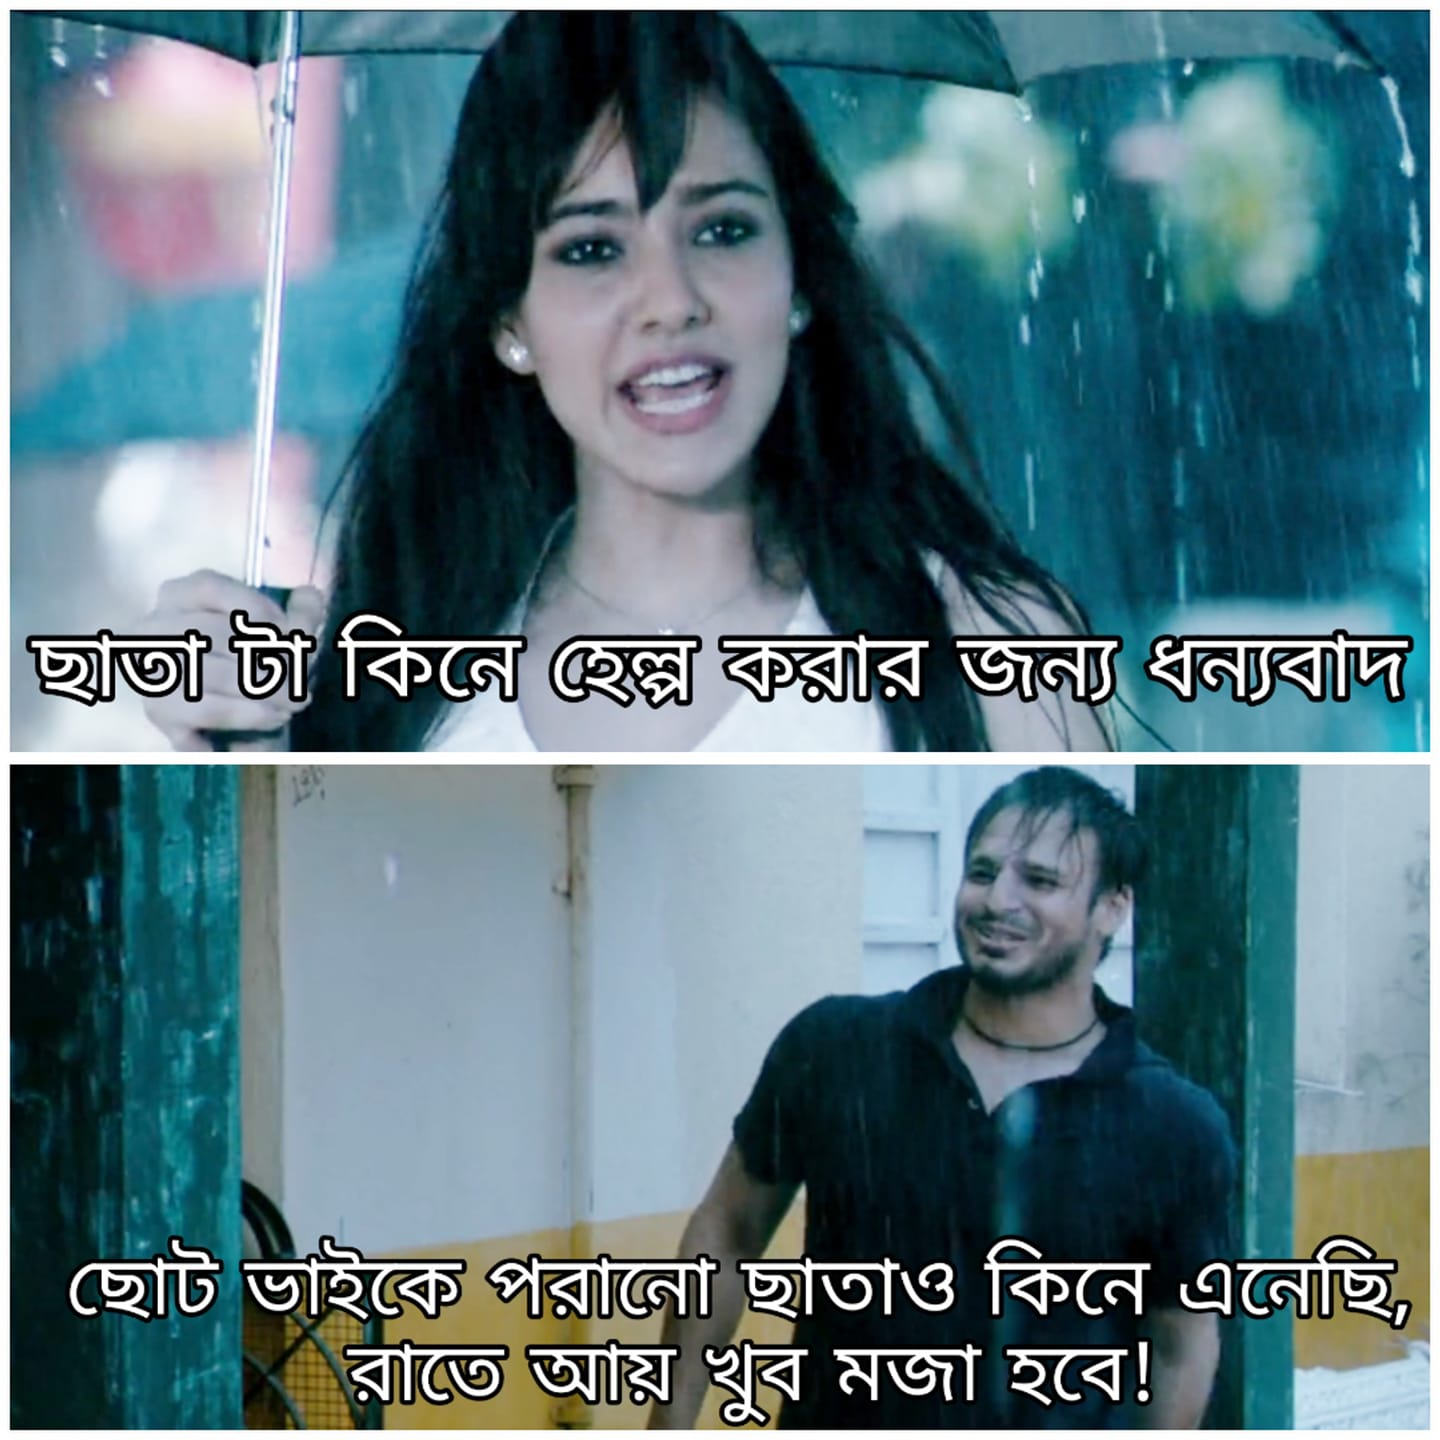
Caption: ছাতা টা কিনে হেল্প করার জন্য ধন্যবাদ      ছোট ভাইকে পরানো ছাতাও কিনে এনেছি ,    রাতে আয় খুব মজা হবে !
Label: hate